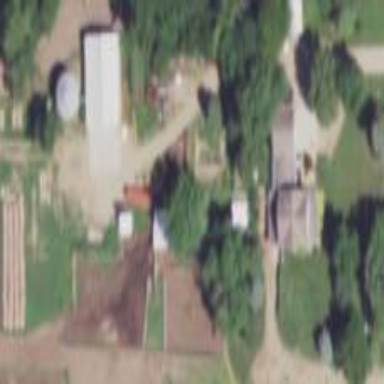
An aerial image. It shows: Farmyard area.